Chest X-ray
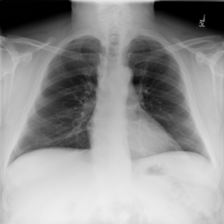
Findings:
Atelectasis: negative
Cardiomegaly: negative
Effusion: negative
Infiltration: negative
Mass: negative
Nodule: negative
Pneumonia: negative
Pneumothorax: negative
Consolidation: negative
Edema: negative
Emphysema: negative
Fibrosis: negative
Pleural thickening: negative
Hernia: negative